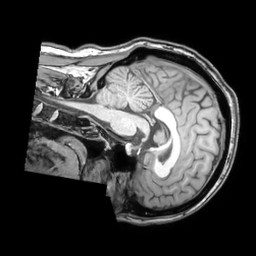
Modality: T1w
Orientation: sagittal
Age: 37
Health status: ill
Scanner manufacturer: philips
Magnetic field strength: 3 T
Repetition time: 0.007 s
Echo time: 0.0035 s